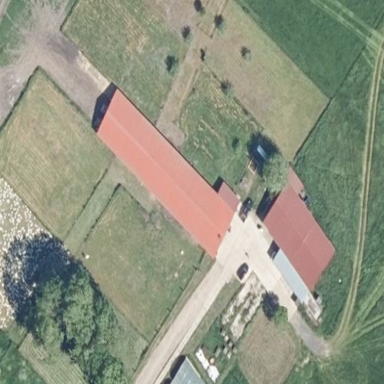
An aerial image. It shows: Farmyard area.